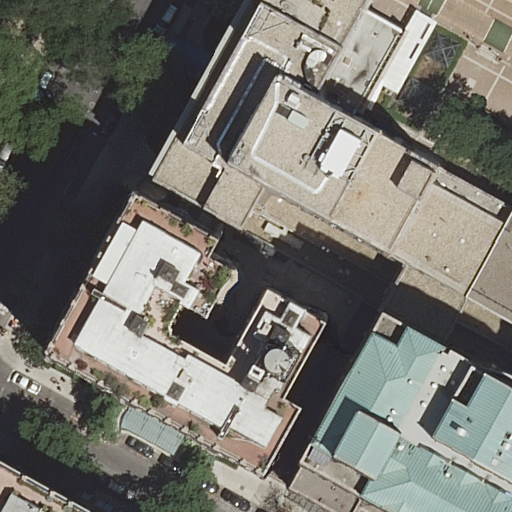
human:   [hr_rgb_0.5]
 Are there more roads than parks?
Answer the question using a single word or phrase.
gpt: yes

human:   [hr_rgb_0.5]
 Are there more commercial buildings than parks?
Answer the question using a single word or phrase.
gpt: no

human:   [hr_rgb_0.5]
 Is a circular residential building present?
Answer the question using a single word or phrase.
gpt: no

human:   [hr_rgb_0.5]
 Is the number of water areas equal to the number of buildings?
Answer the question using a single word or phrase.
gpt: no

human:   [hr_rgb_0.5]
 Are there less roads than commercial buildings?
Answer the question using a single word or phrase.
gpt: no

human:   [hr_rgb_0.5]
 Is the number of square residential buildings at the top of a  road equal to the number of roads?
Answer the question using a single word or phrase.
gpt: no

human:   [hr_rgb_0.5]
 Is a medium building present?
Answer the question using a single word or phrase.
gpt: yes

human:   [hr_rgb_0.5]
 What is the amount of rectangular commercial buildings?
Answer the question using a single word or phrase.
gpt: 0

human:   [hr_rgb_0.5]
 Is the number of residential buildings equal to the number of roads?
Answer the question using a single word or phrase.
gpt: no

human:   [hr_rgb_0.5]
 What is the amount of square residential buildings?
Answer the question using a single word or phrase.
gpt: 0

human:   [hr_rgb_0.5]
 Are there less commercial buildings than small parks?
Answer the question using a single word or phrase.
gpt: no

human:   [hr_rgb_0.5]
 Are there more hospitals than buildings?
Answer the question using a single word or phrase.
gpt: no

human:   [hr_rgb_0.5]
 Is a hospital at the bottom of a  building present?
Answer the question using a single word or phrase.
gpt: no

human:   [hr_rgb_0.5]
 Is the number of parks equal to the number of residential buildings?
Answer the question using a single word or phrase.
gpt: no

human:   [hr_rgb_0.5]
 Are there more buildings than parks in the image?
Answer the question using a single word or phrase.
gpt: yes

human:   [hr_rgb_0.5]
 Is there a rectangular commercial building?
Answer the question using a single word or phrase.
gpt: no

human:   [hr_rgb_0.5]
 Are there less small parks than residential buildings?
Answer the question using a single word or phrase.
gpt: yes

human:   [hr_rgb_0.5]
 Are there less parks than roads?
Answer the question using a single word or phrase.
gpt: yes

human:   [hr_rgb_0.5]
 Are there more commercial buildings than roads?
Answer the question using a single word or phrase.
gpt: no

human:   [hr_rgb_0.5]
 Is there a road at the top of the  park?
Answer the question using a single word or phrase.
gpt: yes

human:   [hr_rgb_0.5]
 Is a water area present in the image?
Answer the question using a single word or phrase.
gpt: no

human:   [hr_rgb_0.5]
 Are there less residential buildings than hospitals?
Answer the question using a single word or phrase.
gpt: no

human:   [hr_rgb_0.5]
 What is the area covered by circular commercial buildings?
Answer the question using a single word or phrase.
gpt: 0m2

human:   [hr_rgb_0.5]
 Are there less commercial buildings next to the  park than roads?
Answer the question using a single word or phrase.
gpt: yes

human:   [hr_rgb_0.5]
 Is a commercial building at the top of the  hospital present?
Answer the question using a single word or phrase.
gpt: no

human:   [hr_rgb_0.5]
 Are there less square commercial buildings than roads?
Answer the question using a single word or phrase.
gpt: yes

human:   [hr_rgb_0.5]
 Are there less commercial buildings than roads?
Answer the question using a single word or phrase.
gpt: yes

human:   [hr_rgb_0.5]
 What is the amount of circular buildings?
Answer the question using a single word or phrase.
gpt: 0

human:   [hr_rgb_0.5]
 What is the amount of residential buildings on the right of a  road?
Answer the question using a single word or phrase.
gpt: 2

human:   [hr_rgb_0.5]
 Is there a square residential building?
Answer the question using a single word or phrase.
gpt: no

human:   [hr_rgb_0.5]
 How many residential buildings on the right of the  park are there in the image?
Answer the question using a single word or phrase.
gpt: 4

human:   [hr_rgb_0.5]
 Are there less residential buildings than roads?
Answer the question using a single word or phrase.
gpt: no

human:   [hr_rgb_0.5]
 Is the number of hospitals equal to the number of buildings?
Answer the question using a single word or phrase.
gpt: no

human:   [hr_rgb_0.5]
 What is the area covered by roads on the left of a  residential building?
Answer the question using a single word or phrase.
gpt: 0m2

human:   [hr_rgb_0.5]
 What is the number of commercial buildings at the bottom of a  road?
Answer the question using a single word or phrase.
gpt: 0

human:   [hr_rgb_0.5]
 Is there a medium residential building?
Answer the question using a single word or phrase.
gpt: yes